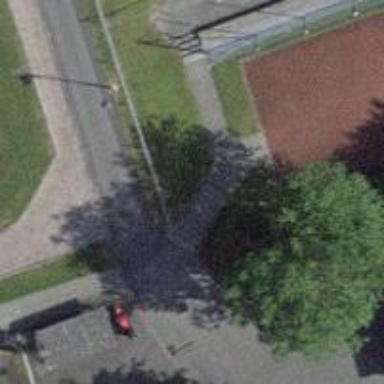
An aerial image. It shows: Set of steps on the road.